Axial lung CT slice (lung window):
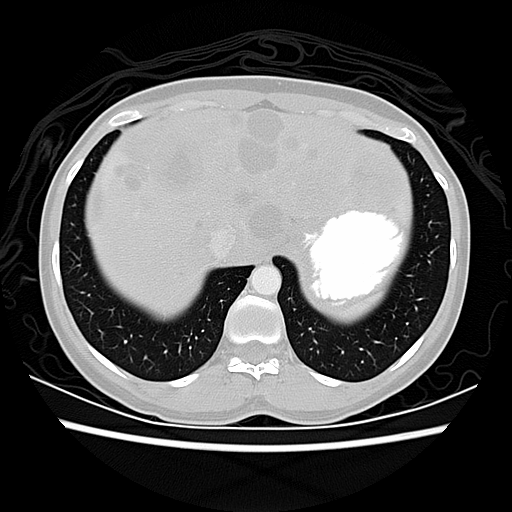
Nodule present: no